Brain MRI, t1w sequence, axial 2D slice.
Patient: age 34, sex F, weight 95 kg, height 1.95 m
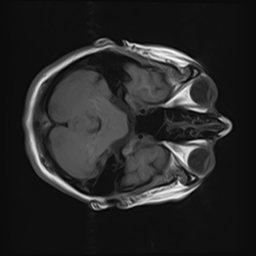